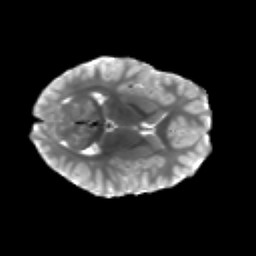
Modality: T2w
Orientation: axial
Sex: male
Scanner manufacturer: siemens
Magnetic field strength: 3 T
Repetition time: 5 s
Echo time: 0.071 s